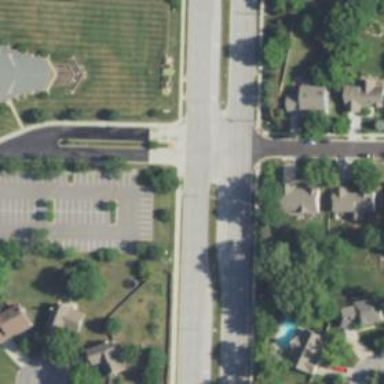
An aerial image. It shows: Dash road marking.